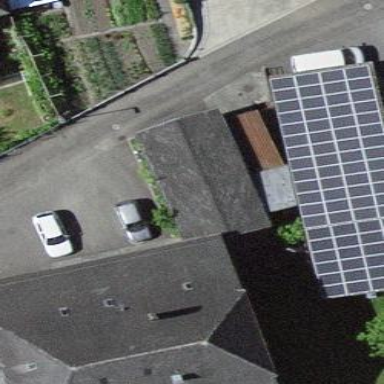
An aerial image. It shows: Garage building.